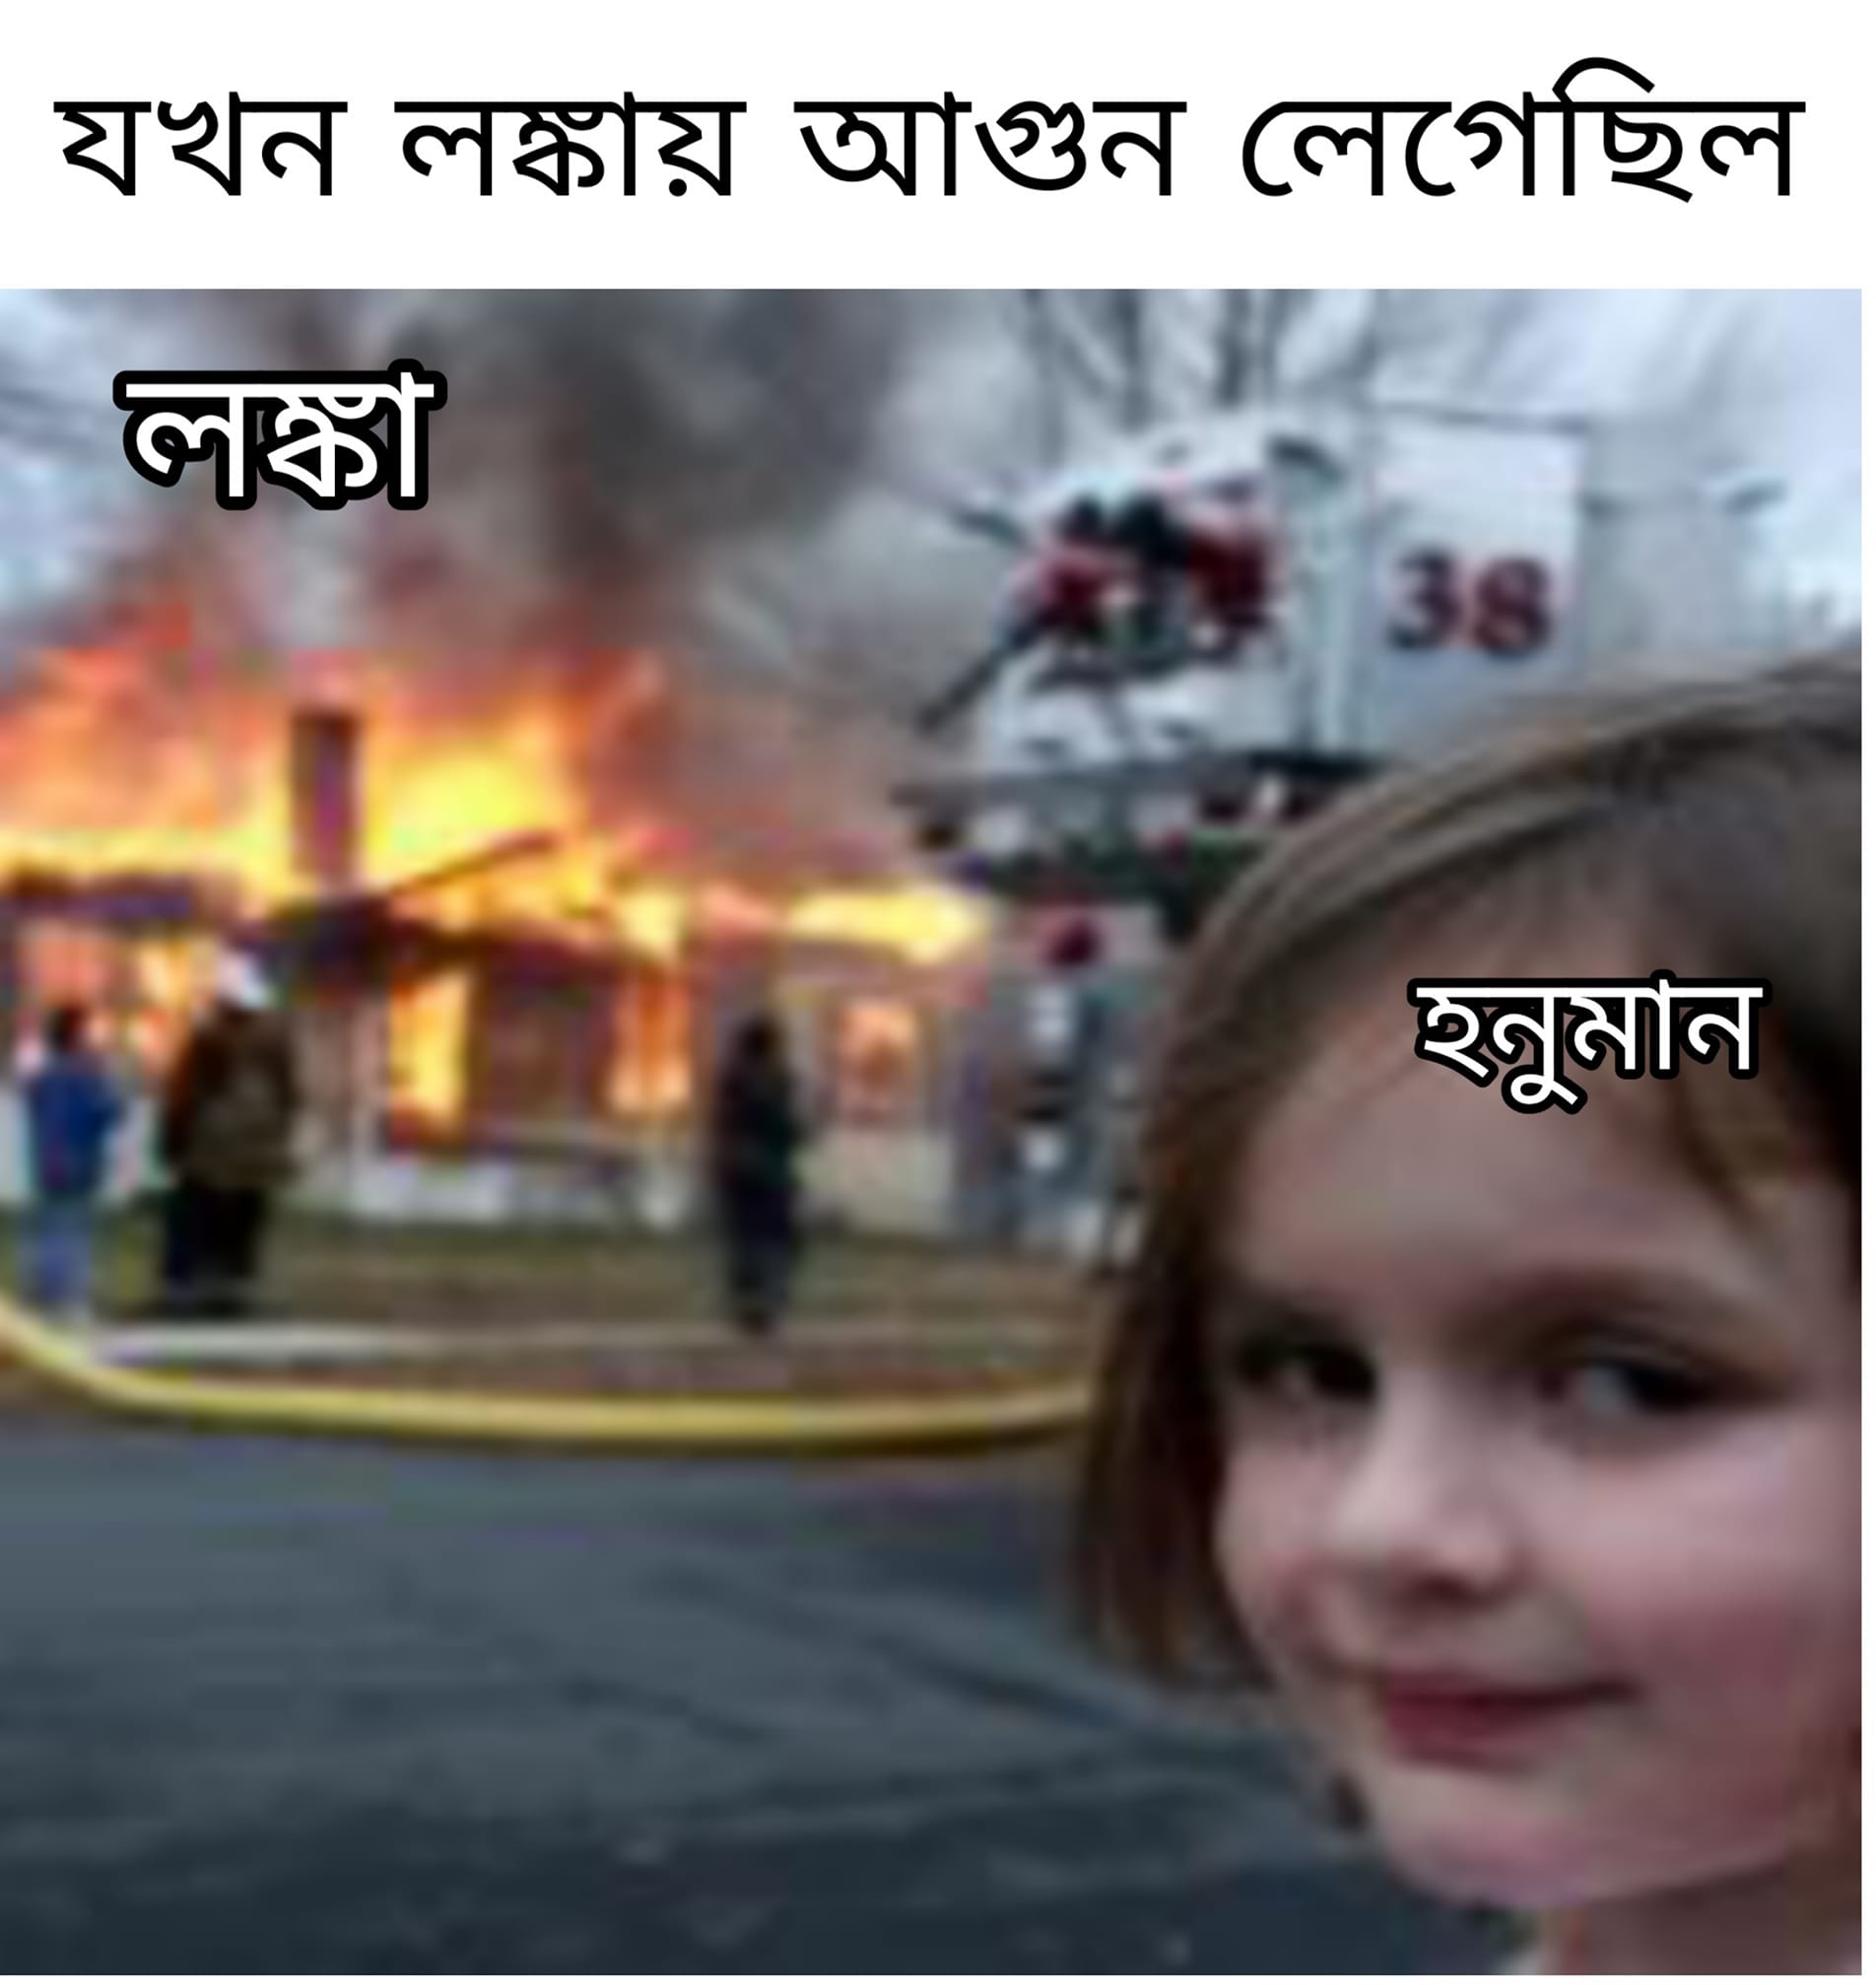
Caption: যখন লঙ্কায় আগুন লেগেছিল    লঙ্কা   হনুমান
Label: non-hate